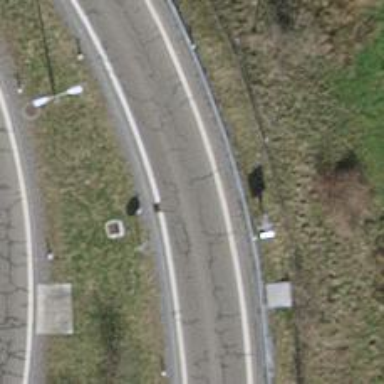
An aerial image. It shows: Trunk link highway with asphalt surface.